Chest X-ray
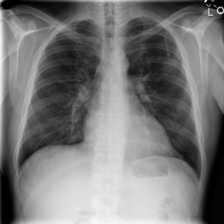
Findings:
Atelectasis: negative
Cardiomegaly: negative
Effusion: negative
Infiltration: negative
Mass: negative
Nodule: negative
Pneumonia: negative
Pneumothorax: negative
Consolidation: negative
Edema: negative
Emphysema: negative
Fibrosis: negative
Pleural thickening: negative
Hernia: negative